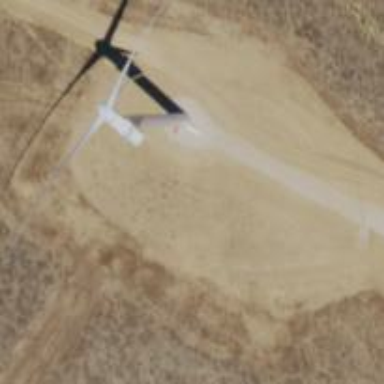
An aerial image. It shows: Wind turbine generator made by Vestas. The generator utilizes wind as its power source and belongs to the horizontal axis type.